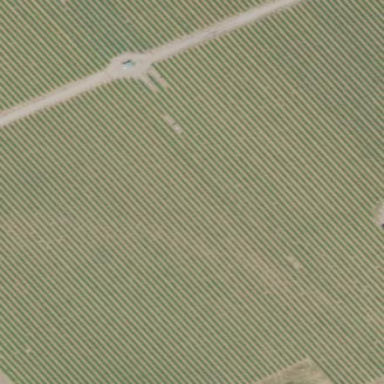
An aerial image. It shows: Vineyard growing grapes.